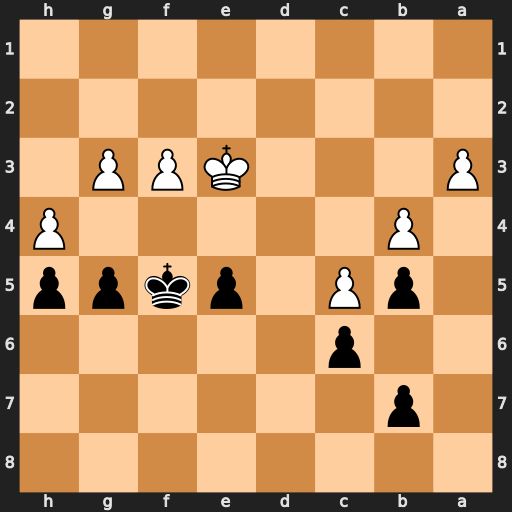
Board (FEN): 8/1p6/2p5/1pP1pkpp/1P5P/P3KPP1/8/8
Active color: b
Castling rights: -
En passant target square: -
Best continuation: g4 Ke2 gxf3+ Kxf3 e4+